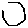
Label: hexagon